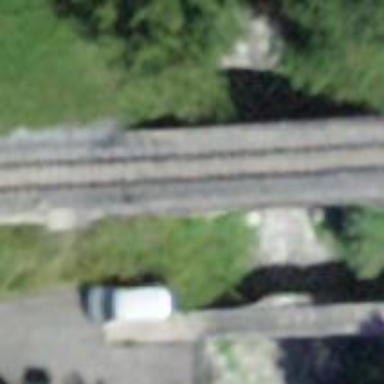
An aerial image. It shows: Narrow-gauge railway bridge with electrified contact line.